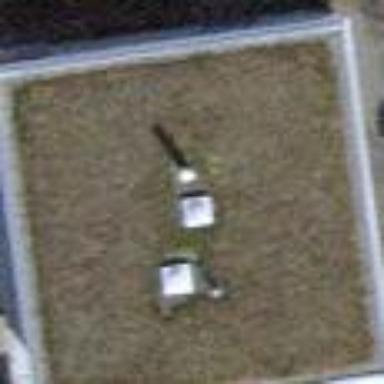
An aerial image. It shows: Detached building with flat roof.